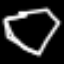
Label: diamond